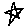
Label: star